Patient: sex M, age 49
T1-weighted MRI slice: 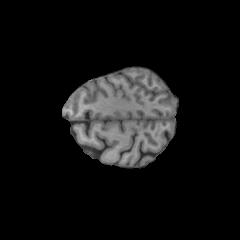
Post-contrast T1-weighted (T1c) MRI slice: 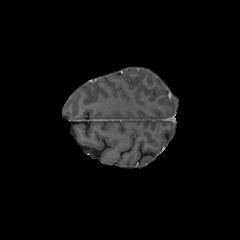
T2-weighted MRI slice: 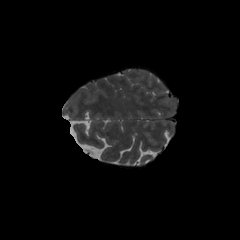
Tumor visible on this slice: no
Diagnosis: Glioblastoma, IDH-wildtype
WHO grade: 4